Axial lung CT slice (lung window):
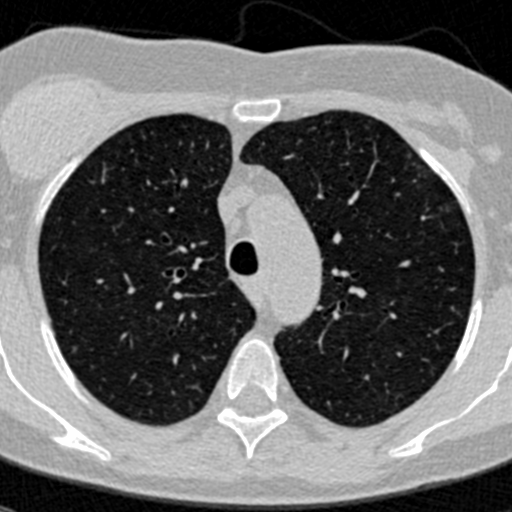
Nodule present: no